Interaction volume radius: 5 \u00c5
Interaction volume height: 15 \u00c5
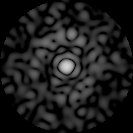
Disorder parameter: 0.8323